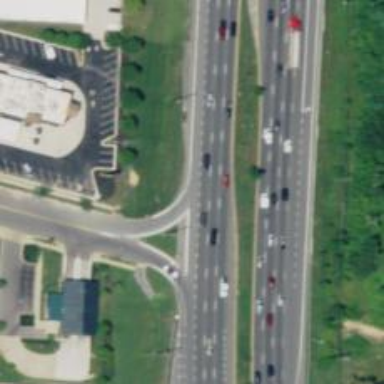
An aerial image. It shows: Trunk link highway.